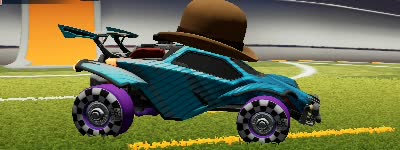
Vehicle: octane